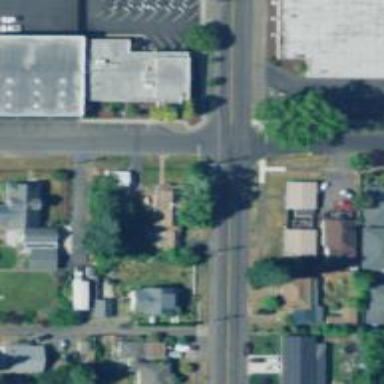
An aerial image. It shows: Residential road with sidewalk on the left side.